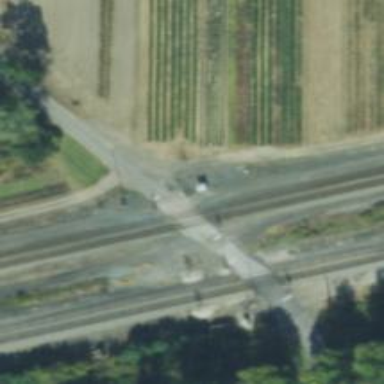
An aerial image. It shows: Railway level crossing.